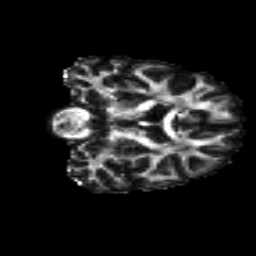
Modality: FA
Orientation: coronal
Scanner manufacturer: siemens
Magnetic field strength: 3 T
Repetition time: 4.16 s
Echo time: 0.0806 s